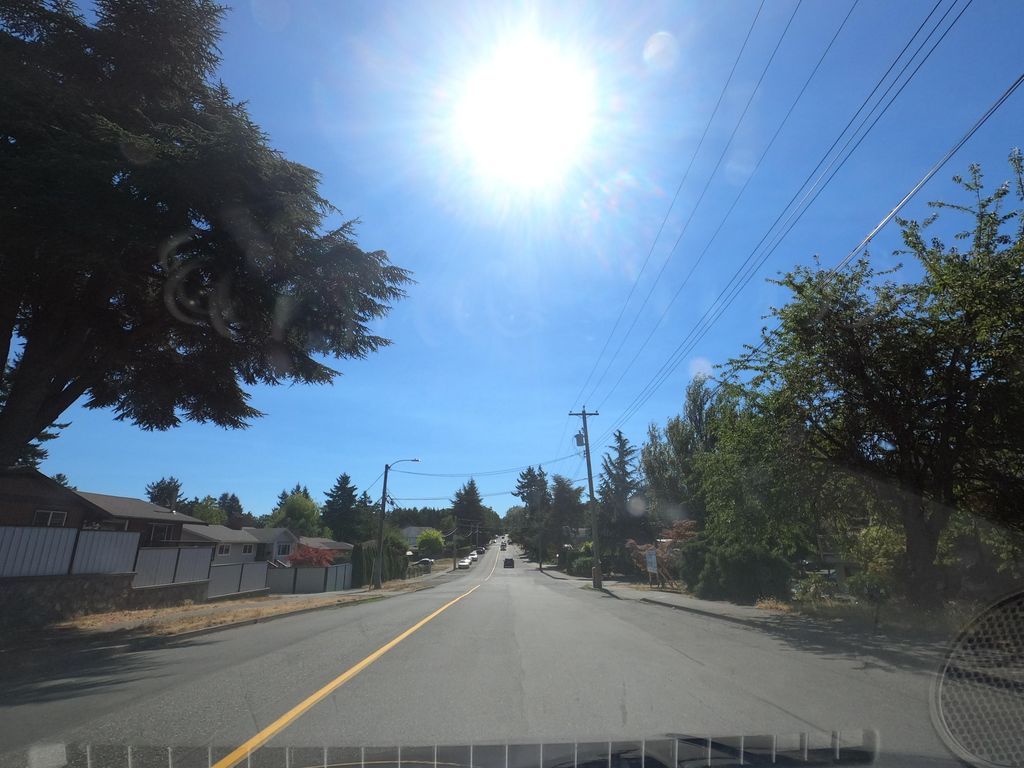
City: victoria